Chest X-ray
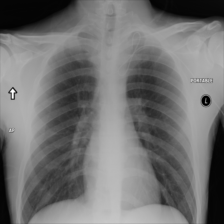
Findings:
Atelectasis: negative
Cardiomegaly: negative
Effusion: negative
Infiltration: negative
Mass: negative
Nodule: negative
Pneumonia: negative
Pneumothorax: negative
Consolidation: negative
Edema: negative
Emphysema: negative
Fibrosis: negative
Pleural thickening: negative
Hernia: negative